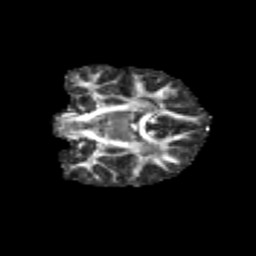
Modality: FA
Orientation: coronal
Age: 9
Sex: female
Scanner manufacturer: siemens
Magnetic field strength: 3 T
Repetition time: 3.8 s
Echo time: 0.07 s